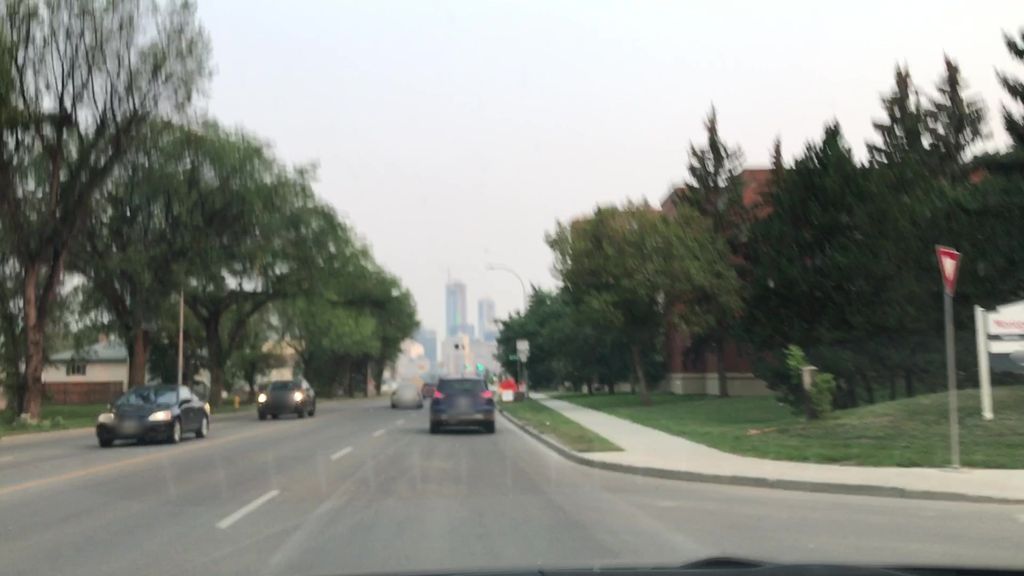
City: edmonton